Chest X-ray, PA view. Patient: 27 years old, sex F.
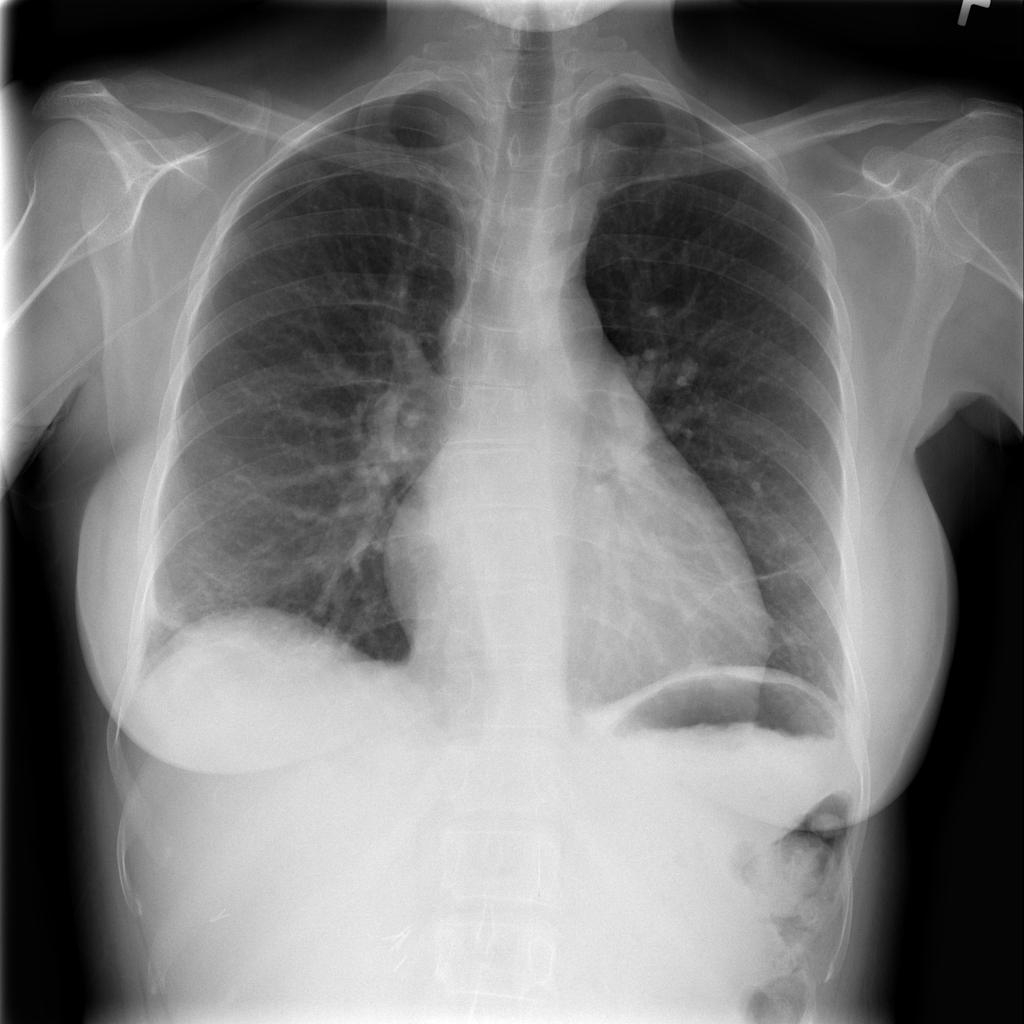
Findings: Atelectasis, Infiltration